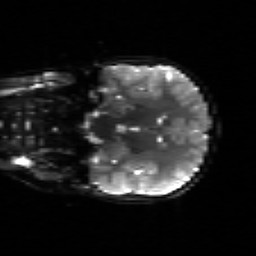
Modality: sbref
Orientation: coronal
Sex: male
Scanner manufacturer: siemens
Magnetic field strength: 3 T
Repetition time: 5 s
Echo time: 0.071 s